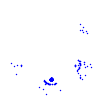
Particle: kaon